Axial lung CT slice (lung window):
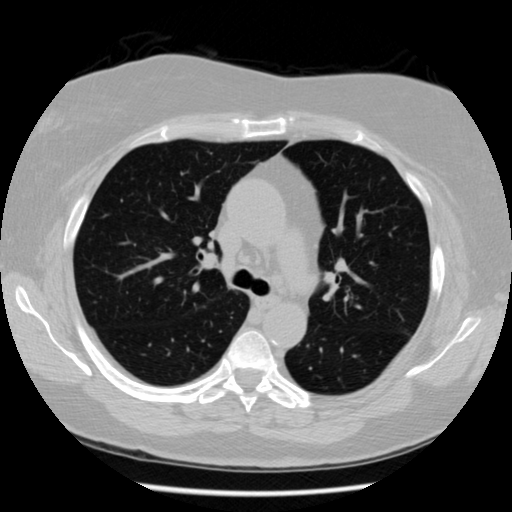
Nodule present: no